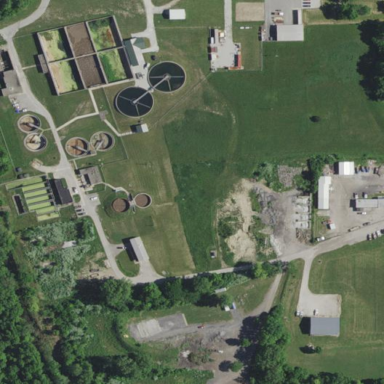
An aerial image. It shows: View of wastewater plant.